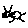
Label: cat